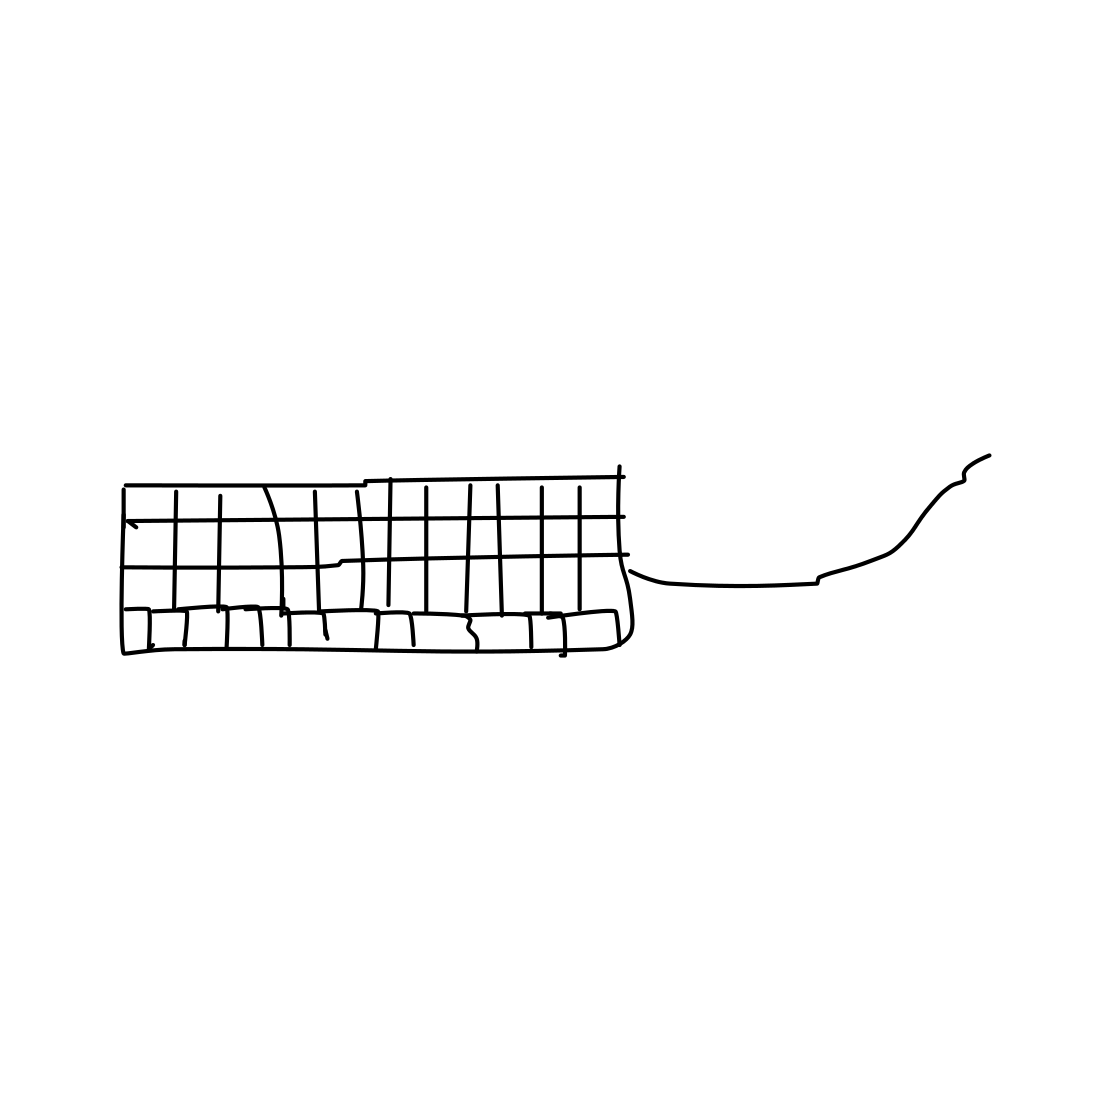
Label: keyboard